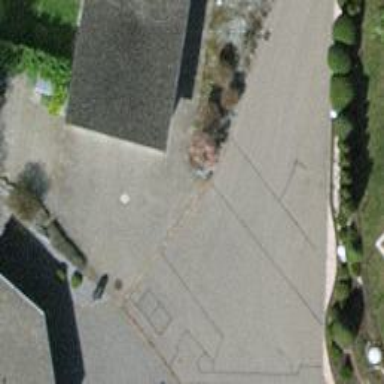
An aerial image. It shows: Residential road with no sidewalk.